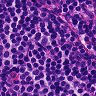
Metastatic tissue present: no